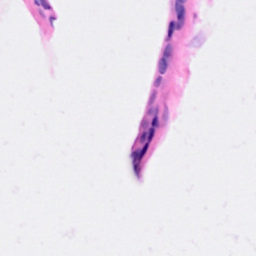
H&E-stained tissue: Breast